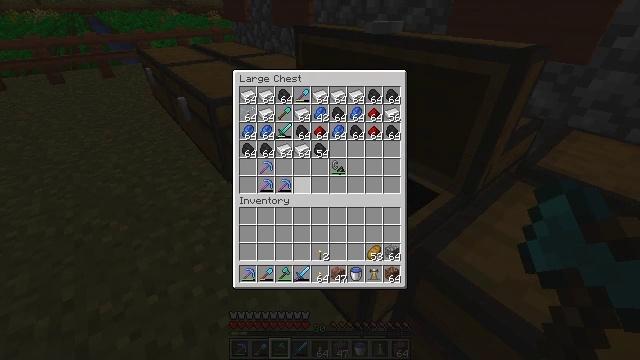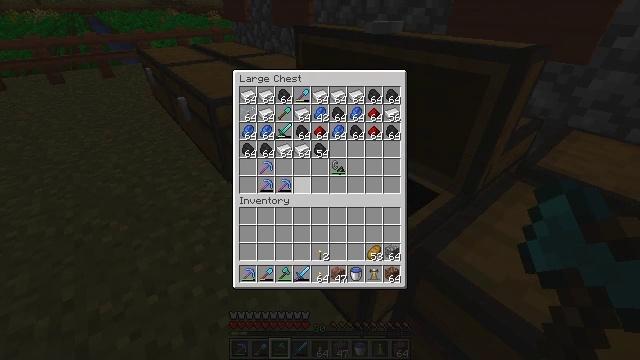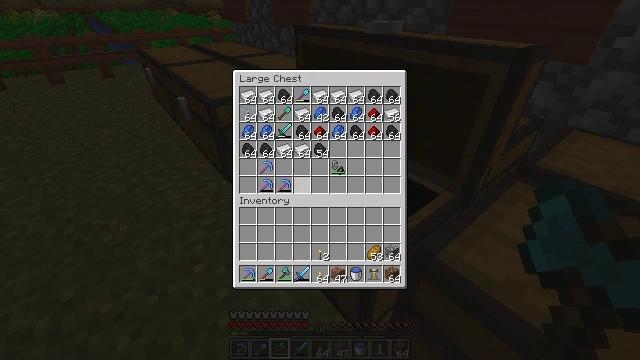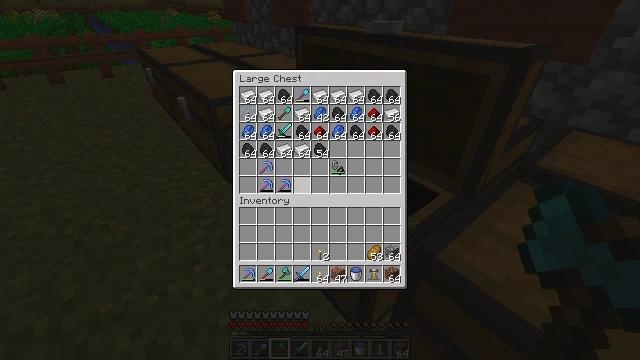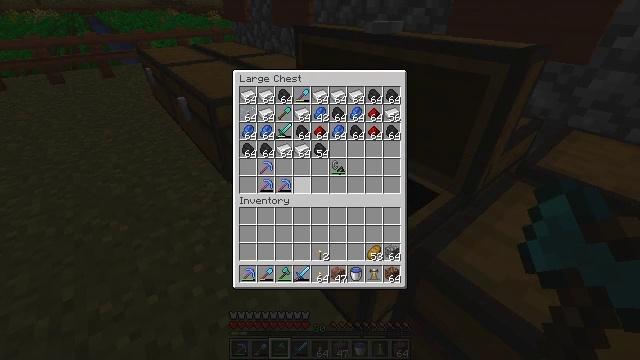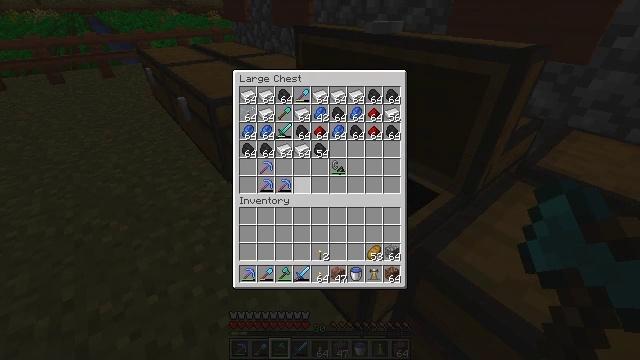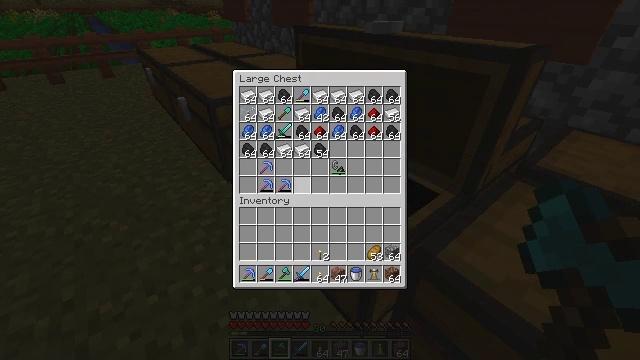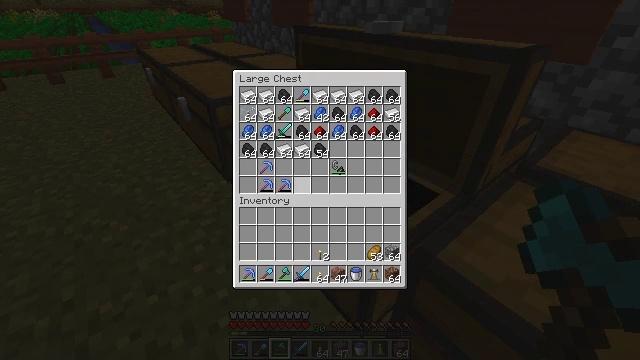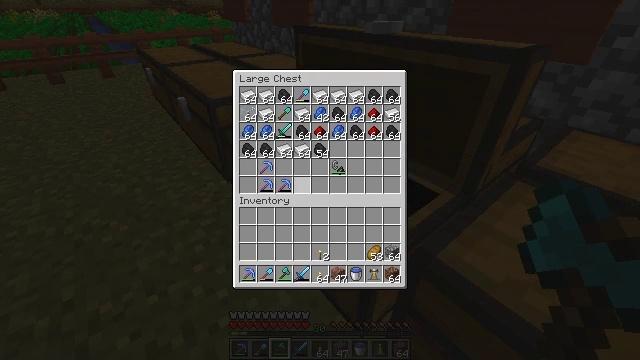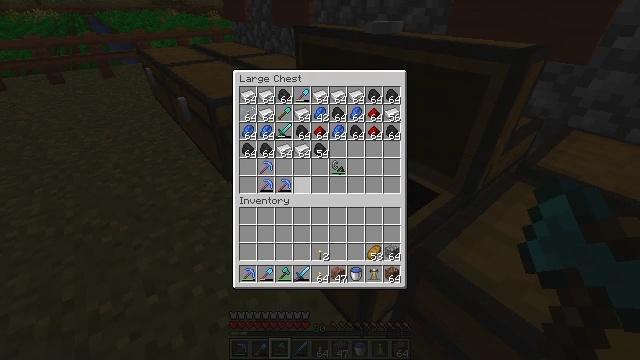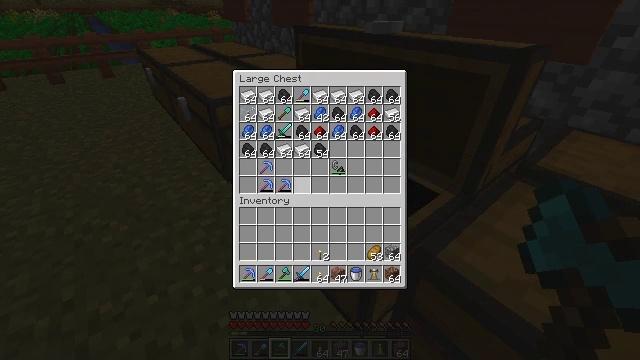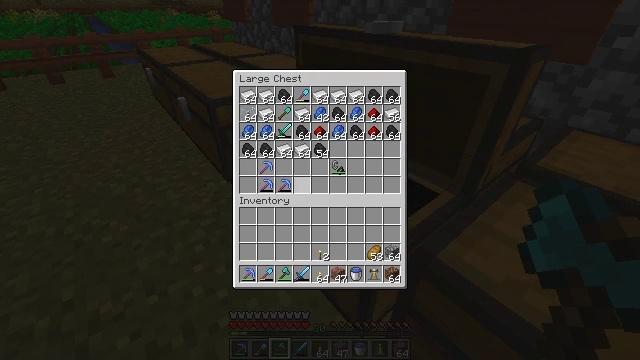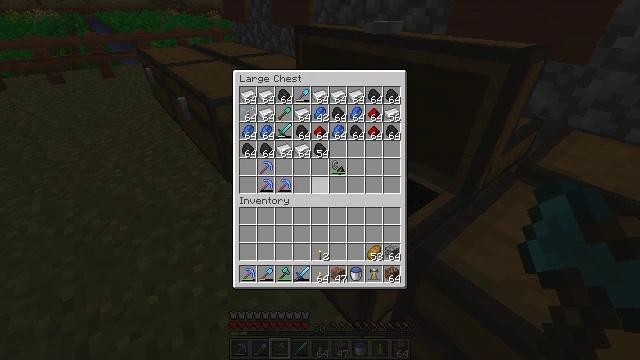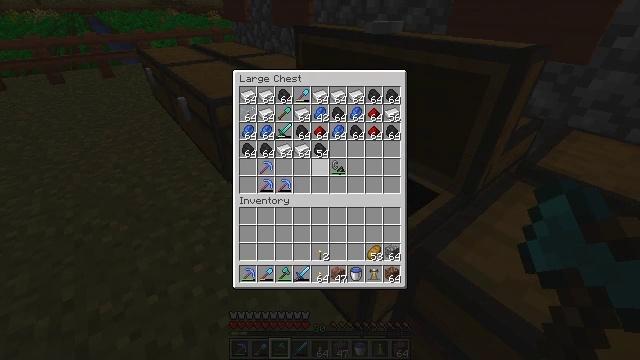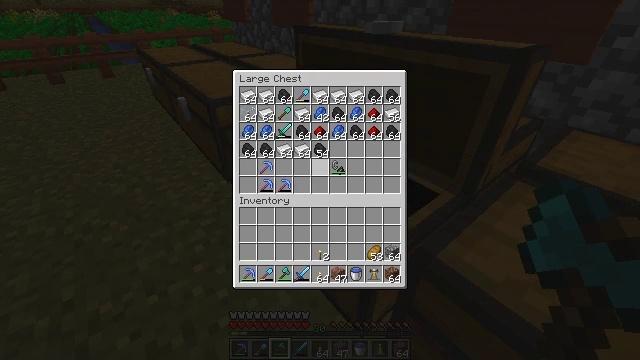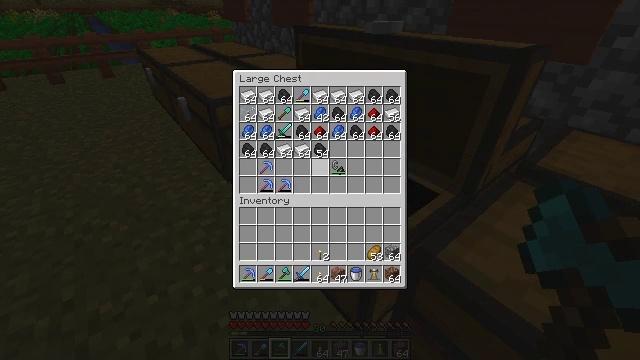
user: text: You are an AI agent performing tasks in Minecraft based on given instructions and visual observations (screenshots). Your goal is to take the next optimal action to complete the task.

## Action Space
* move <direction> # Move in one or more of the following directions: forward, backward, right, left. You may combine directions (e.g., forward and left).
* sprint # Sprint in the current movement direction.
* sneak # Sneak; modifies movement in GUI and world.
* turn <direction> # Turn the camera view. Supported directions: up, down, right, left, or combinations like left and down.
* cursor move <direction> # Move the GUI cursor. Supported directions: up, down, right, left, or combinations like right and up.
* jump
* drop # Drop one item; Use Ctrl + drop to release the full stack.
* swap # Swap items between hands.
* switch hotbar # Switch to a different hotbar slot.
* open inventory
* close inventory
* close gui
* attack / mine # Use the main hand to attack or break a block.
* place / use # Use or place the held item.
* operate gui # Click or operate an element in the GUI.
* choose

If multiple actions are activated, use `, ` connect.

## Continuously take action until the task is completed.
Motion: motion action
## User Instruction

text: Get a diamond hoe by crafting it.
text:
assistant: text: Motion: no_op
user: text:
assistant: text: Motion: no_op
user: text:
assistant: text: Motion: no_op
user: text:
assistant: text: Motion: no_op
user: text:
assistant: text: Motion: no_op
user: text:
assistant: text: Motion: no_op
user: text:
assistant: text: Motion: no_op
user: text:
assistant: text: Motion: no_op
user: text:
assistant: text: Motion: no_op
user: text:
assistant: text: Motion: no_op
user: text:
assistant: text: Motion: no_op
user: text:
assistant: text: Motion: no_op
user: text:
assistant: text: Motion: no_op
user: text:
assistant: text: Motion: no_op
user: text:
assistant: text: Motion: no_op
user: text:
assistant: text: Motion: no_op
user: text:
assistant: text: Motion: no_op
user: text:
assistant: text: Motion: no_op
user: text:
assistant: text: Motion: no_op
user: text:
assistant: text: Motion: no_op
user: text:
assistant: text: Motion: no_op
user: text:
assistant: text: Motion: turn left
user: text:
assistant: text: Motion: turn left
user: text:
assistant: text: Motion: move forward, turn left and up
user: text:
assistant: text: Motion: move forward, turn left and up
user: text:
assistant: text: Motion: move forward
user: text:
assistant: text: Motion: move forward
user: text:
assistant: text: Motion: move forward
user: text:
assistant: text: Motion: move forward
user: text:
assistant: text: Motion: move forward, turn left